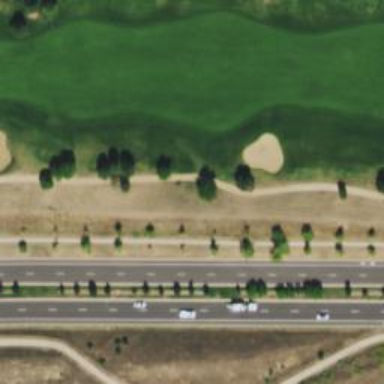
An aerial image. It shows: Golf fairway surrounded by grass.